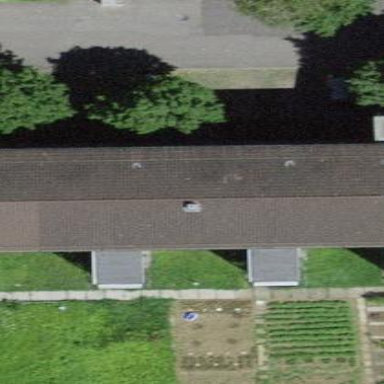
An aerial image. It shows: Apartment building with flat roof.